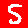
Digit: 5